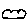
Label: cloud